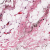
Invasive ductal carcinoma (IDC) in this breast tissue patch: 0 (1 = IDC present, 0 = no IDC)